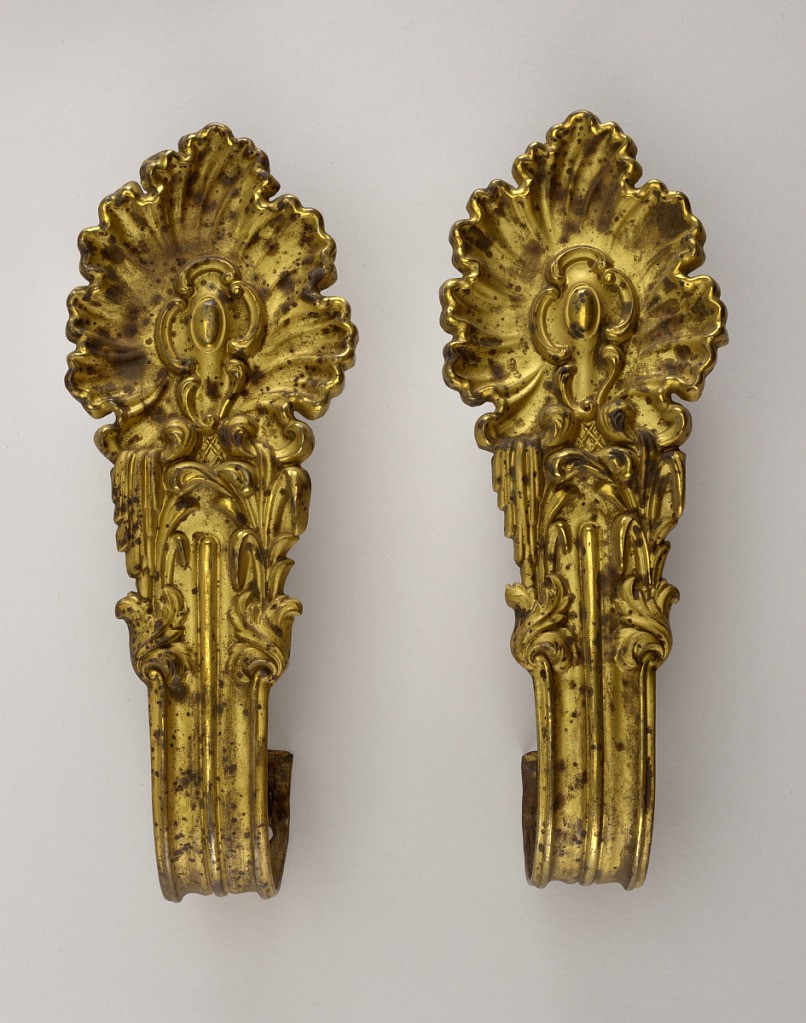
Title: Curtain tie-backs
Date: ca. 1850–70
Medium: Gilded copper
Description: Rococo style cartouche on curved banded stem